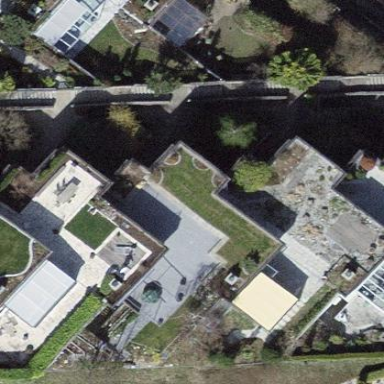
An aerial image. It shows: Residential building.